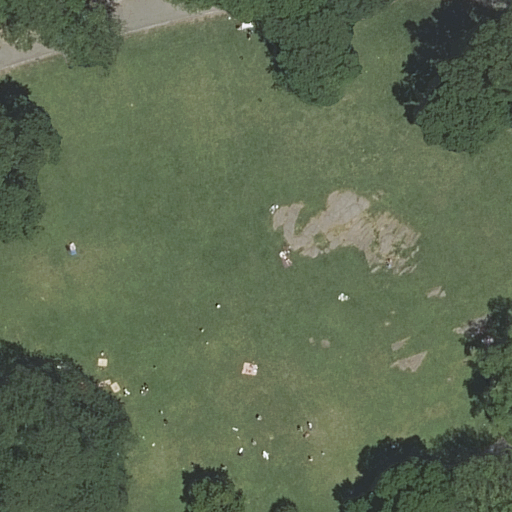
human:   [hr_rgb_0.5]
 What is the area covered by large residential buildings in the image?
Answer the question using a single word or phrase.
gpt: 0m2

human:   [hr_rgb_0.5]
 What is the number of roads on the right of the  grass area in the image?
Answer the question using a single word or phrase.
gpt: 3

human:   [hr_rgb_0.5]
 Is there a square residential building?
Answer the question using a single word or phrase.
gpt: no

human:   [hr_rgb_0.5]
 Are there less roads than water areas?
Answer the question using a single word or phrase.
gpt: no

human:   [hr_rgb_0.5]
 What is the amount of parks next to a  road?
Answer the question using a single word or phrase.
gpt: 1

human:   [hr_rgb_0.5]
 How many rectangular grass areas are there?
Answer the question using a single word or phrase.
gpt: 0

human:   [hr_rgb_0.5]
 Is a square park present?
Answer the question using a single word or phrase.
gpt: no

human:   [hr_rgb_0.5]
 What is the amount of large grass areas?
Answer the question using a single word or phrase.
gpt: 1

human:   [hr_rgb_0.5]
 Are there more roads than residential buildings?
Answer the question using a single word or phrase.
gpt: yes

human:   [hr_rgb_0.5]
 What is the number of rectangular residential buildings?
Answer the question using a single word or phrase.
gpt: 0

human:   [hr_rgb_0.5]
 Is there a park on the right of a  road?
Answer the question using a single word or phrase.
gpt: yes

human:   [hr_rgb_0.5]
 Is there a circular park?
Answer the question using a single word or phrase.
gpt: no

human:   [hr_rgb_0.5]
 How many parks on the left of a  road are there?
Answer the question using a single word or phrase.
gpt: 0

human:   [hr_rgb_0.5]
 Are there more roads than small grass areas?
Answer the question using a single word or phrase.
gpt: yes

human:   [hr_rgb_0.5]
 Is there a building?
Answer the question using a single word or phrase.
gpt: no

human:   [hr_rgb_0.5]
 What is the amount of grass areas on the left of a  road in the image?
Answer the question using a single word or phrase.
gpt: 1

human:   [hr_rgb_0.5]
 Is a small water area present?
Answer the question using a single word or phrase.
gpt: no

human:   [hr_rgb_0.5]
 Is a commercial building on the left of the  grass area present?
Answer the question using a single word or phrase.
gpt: no

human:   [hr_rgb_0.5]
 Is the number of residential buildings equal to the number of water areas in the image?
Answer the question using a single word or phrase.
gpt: yes

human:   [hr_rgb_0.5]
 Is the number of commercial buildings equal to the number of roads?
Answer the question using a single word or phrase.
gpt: no

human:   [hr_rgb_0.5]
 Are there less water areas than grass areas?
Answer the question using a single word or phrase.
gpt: yes

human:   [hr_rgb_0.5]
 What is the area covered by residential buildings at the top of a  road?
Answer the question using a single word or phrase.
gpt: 0m2

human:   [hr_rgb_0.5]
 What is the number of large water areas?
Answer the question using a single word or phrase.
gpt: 0

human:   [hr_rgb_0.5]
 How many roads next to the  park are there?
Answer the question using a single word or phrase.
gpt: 3

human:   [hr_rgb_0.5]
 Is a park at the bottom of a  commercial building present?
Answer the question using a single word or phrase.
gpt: no

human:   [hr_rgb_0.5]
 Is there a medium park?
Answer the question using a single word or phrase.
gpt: no

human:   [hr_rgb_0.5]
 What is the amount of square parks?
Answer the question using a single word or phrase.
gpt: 0

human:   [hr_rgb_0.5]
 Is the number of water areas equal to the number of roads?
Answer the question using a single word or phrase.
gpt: no

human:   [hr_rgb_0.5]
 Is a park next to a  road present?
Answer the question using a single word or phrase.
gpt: yes

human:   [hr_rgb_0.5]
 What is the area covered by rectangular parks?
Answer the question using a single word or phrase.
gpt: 10633m2

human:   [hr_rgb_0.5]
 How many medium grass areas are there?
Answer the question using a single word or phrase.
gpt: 0

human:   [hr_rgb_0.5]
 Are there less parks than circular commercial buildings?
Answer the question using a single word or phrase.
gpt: no

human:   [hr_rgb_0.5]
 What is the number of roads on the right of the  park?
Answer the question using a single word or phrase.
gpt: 0

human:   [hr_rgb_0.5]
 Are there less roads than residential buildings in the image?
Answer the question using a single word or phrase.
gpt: no

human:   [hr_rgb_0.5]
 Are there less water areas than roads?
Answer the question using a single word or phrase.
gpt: yes

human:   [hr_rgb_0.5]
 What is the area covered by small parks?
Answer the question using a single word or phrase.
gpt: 0m2